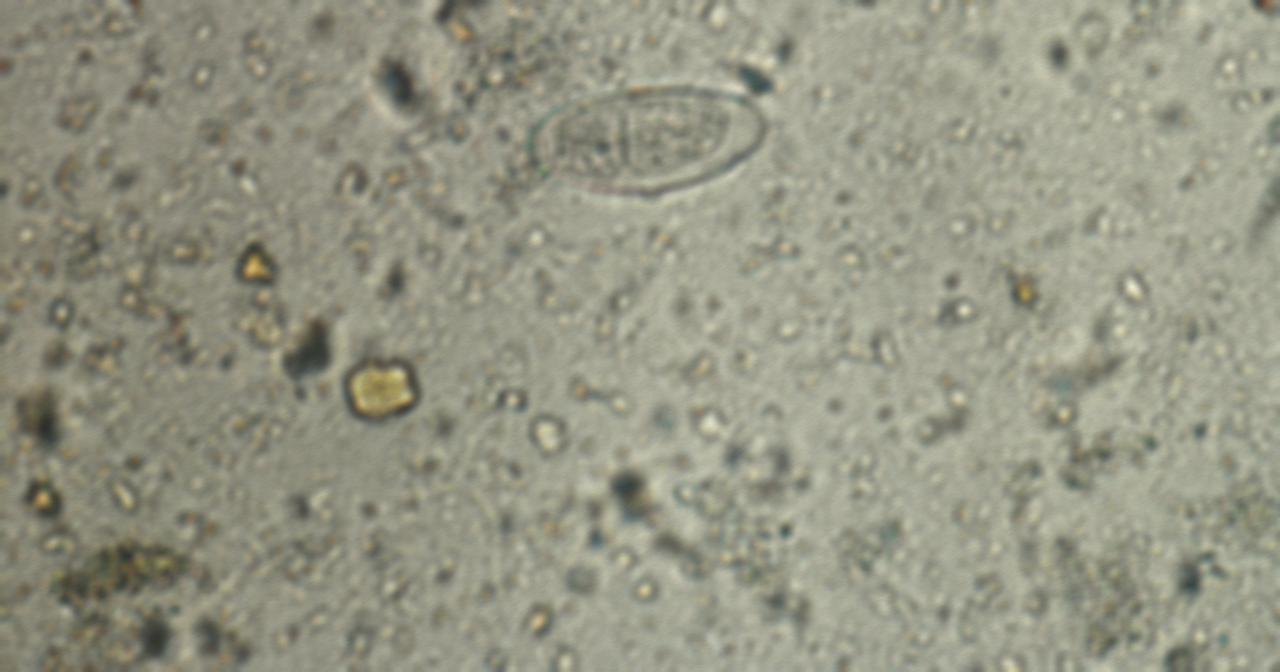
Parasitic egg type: Enterobius vermicularis